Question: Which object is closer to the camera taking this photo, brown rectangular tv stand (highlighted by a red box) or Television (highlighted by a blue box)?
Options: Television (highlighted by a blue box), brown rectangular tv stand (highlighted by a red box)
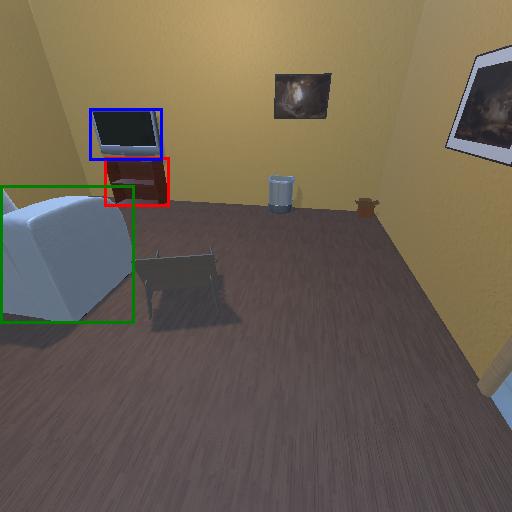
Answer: Television (highlighted by a blue box)